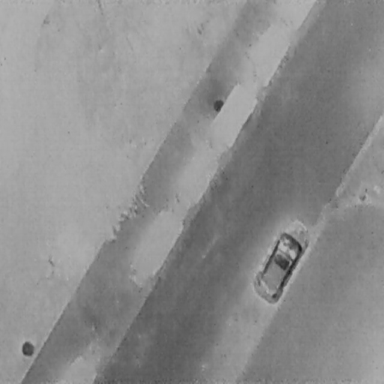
There is a Car in the infrared image.